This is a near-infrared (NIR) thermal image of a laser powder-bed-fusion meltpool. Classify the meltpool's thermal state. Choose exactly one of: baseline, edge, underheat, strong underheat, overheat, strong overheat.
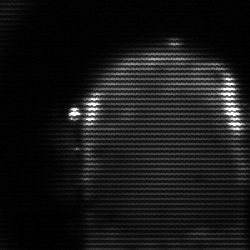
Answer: baseline